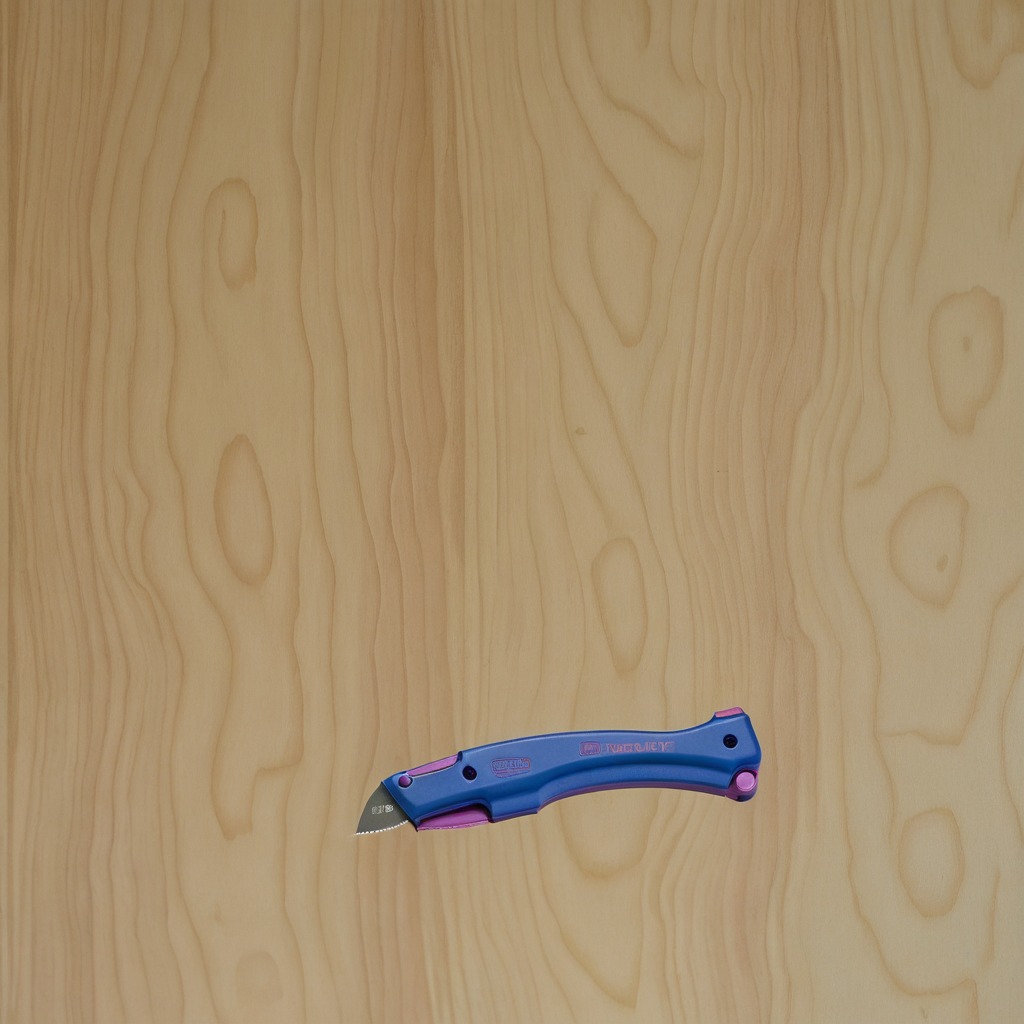
A utility knife is lying on a plywood surface in a paint workshop lit by afternoon window light.